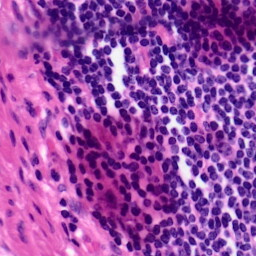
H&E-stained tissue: Pancreatic